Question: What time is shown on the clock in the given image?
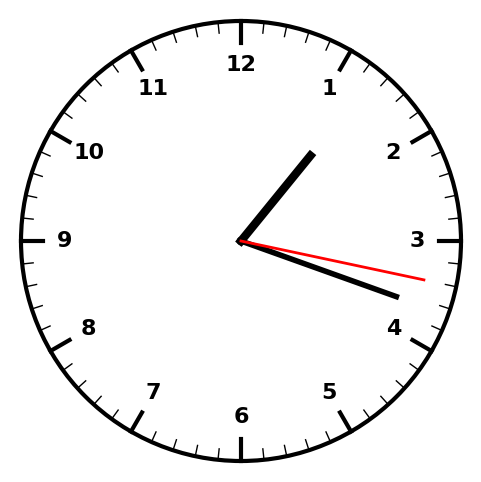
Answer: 01:18:17